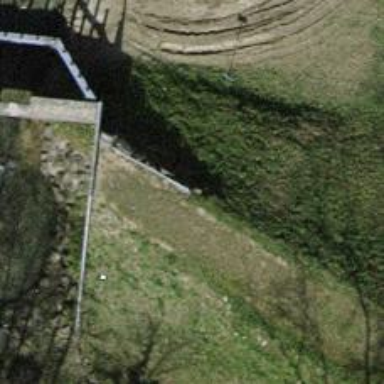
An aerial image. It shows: Fence.